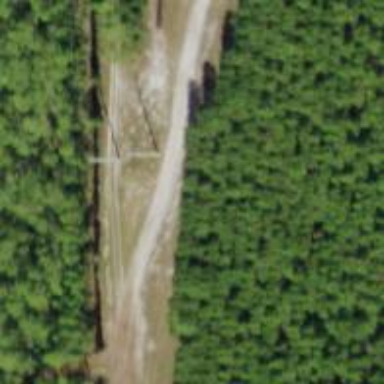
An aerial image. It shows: Power pole.